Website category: game
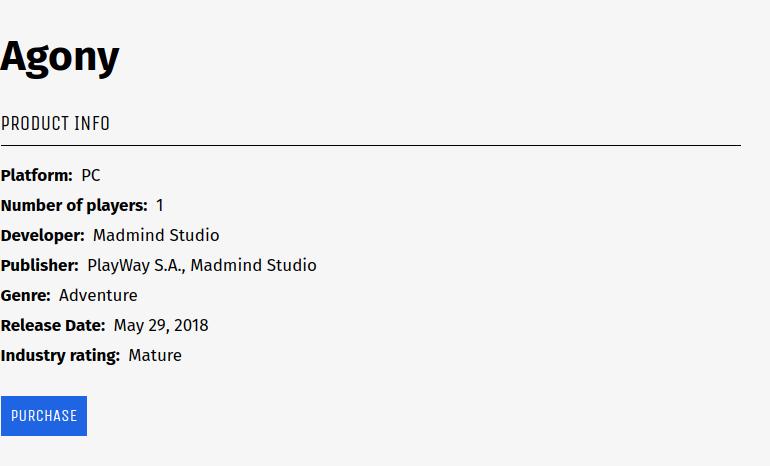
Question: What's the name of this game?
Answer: Agony

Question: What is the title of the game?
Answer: Agony

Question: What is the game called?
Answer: Agony

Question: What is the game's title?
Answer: Agony

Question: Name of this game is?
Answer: Agony

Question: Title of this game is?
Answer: Agony

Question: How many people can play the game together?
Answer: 1

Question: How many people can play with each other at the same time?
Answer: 1

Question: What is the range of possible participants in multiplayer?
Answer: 1

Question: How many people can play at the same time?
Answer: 1

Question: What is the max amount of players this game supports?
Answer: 1

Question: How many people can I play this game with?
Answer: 1

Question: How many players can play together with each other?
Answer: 1

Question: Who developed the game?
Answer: Madmind Studio

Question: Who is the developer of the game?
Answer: Madmind Studio

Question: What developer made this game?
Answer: Madmind Studio

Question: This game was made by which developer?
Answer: Madmind Studio

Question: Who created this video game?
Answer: Madmind Studio

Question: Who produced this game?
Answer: Madmind Studio

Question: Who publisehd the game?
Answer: PlayWay S.A., Madmind Studio

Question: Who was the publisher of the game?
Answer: PlayWay S.A., Madmind Studio

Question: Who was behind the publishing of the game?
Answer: PlayWay S.A., Madmind Studio

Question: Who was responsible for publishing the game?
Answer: PlayWay S.A., Madmind Studio

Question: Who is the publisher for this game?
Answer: PlayWay S.A., Madmind Studio

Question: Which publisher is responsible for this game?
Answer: PlayWay S.A., Madmind Studio

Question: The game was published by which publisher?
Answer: PlayWay S.A., Madmind Studio

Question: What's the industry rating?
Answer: Mature

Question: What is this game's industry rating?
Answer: Mature

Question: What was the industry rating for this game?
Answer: Mature

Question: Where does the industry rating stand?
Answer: Mature

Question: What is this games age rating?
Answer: Mature

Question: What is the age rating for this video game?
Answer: Mature

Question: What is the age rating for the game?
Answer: Mature

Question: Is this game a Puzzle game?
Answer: no

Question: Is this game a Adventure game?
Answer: yes

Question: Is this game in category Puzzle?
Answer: no

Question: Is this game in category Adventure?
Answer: yes

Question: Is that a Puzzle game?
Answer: no

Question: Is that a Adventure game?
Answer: yes

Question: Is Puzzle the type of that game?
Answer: no

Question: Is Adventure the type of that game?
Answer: yes

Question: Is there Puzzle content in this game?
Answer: no

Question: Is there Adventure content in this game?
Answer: yes

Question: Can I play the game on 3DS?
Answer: no

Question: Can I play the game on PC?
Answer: yes

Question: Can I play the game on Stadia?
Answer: no

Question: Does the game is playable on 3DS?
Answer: no

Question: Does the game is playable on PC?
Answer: yes

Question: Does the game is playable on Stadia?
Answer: no

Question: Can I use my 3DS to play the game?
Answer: no

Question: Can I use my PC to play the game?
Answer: yes

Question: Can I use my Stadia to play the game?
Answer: no

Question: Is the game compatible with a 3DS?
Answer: no

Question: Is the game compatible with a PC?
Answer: yes

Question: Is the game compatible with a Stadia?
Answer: no